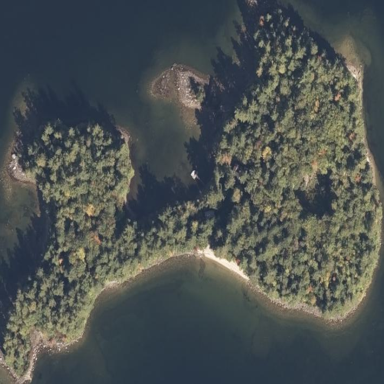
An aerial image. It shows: Islet.